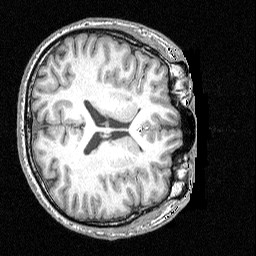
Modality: T1w
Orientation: axial
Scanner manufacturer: siemens
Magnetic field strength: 3 T
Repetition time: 1.54 s
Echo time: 0.00304 s